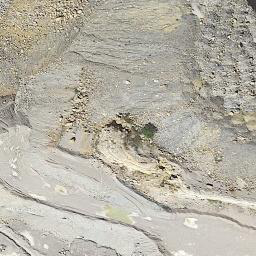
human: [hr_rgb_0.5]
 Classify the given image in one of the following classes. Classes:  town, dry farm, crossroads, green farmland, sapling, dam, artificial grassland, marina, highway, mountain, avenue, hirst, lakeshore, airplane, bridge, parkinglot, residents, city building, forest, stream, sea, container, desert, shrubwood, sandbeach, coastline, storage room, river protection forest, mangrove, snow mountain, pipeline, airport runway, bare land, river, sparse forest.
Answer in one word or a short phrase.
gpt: bare land